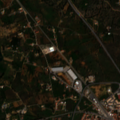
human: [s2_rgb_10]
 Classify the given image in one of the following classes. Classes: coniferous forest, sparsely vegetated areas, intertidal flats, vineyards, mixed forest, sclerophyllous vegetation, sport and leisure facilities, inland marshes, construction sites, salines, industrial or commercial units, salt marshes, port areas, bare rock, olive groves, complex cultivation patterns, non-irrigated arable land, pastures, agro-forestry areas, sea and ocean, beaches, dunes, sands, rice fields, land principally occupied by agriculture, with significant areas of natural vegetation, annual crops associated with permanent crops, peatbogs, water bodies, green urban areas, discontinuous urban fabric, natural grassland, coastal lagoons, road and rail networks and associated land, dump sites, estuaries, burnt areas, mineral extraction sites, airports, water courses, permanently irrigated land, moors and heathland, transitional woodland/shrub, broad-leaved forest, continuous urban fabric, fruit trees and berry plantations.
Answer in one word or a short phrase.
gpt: discontinuous urban fabric, annual crops associated with permanent crops, complex cultivation patterns